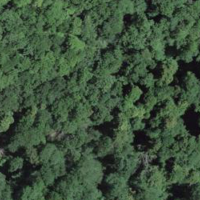
EUNIS habitat code: 44
Species observed at this site:
Lathraea squamaria